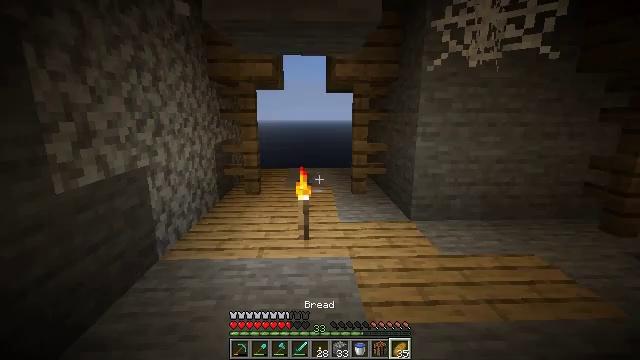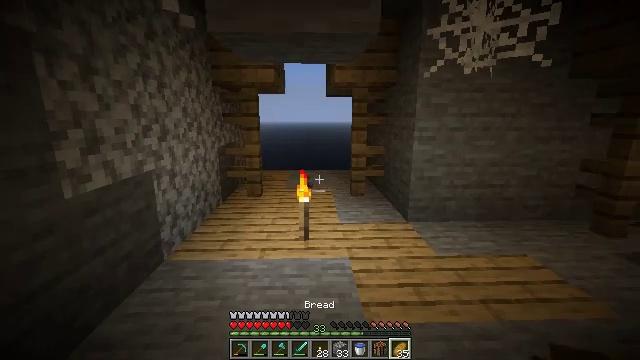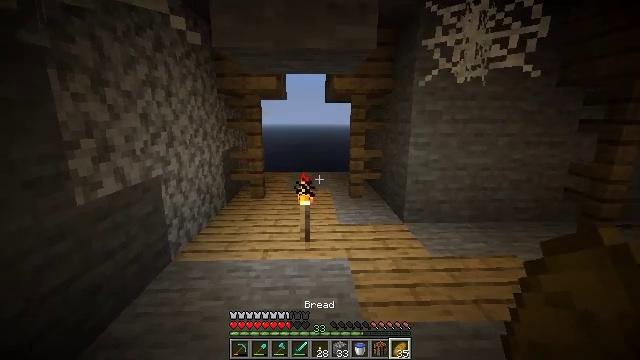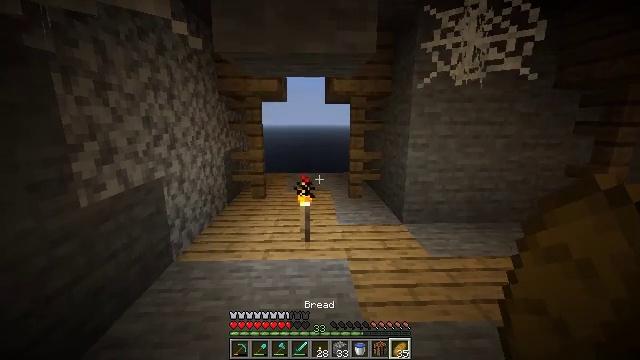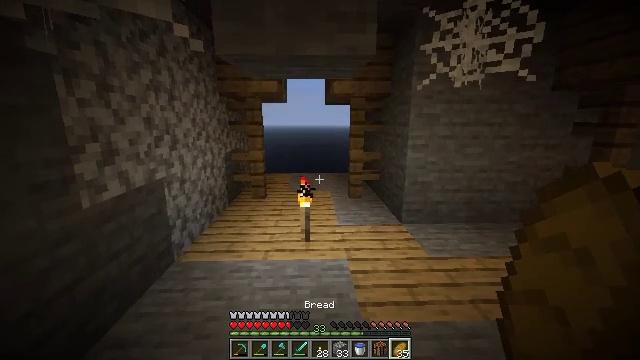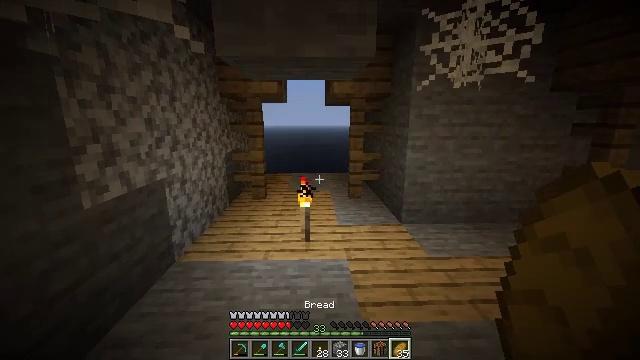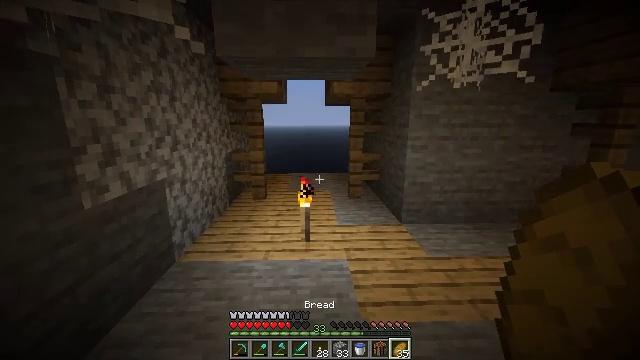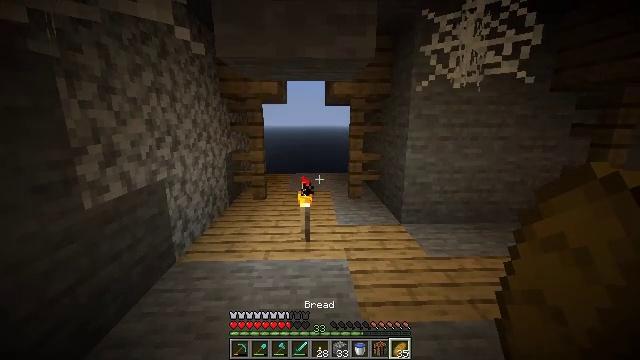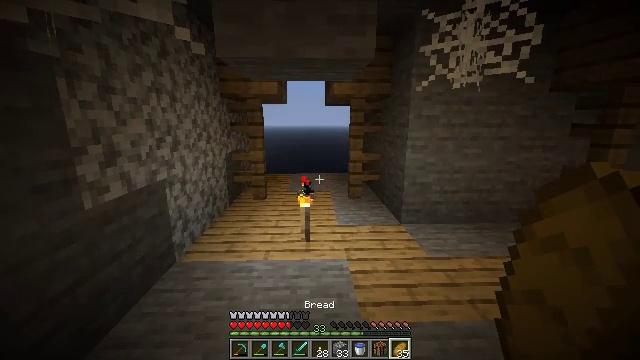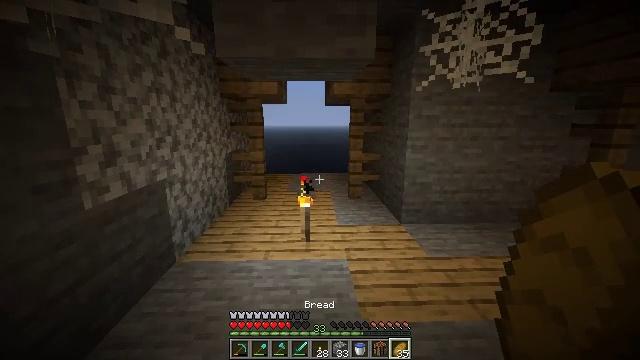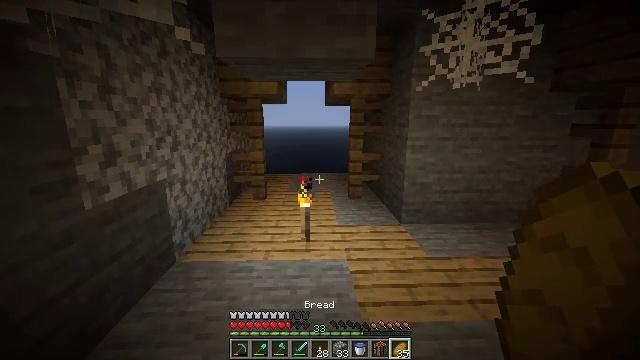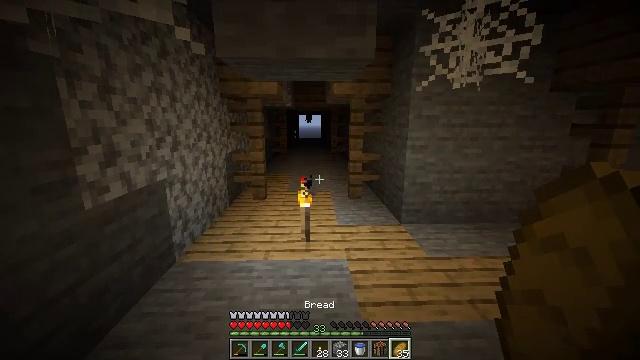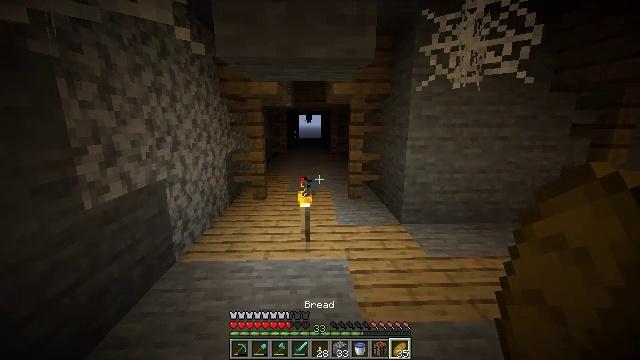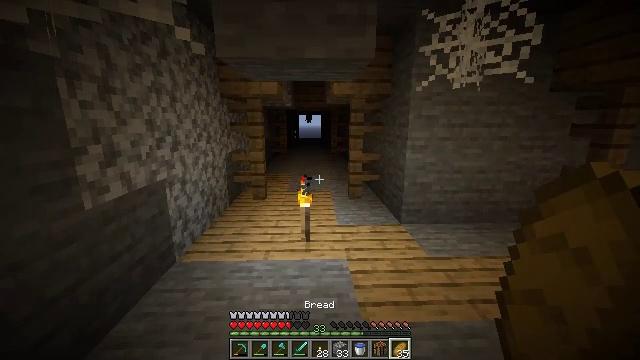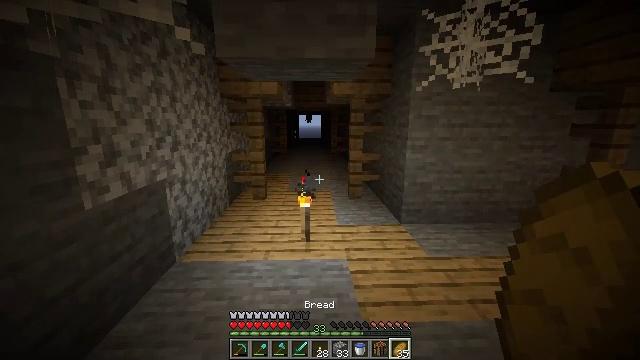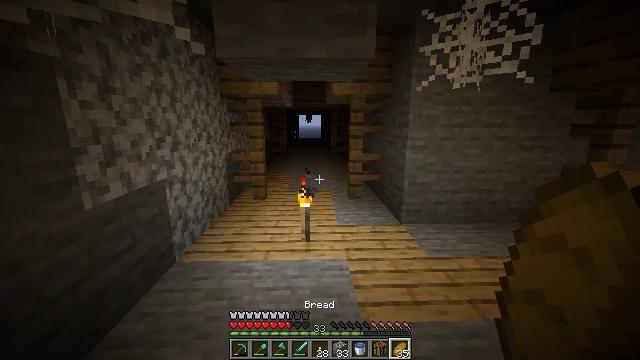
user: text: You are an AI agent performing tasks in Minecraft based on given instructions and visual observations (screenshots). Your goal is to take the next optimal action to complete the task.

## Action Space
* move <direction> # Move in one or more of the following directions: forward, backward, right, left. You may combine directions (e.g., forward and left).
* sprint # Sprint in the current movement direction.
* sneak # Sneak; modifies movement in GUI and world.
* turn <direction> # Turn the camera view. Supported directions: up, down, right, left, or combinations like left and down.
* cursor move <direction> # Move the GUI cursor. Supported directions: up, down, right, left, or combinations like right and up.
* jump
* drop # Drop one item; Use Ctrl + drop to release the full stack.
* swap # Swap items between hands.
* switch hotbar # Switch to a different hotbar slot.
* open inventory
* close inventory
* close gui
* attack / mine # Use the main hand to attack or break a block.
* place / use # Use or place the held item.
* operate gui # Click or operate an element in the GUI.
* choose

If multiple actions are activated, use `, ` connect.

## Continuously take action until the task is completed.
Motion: motion action
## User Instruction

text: Left-click to destroy the oak fence.
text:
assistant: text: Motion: attack / mine
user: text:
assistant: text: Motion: attack / mine
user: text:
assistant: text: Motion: attack / mine
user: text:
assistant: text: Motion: attack / mine
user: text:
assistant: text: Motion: attack / mine
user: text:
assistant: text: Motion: attack / mine
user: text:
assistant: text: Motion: attack / mine
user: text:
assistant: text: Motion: attack / mine
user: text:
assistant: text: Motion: attack / mine
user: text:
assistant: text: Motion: attack / mine
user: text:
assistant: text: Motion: attack / mine
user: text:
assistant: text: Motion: attack / mine
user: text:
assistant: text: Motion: attack / mine
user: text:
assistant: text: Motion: attack / mine
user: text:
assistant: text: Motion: attack / mine
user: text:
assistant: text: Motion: attack / mine
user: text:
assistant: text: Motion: attack / mine
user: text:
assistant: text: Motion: attack / mine
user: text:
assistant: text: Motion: attack / mine
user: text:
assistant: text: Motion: turn right and down, attack / mine
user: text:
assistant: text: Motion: turn left, attack / mine
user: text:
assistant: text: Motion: turn left and down, attack / mine
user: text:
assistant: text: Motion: turn left and down, attack / mine
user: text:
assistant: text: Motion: turn left and down, attack / mine
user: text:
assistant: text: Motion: turn left and down, attack / mine
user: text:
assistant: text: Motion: attack / mine
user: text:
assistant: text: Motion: attack / mine
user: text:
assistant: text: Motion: attack / mine
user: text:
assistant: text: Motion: attack / mine
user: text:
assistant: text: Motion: no_op